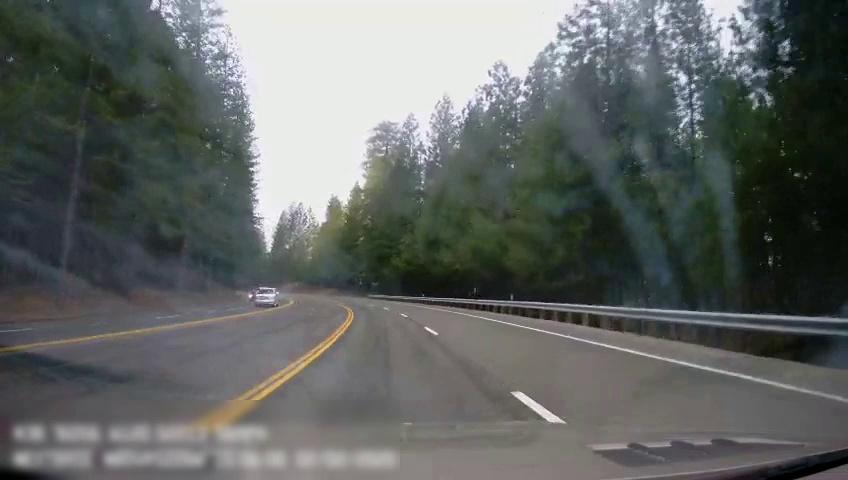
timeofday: Day
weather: Cloudy
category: Drivable Space
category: Vehicles | SUV
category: Lanes | Opposite Lane
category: Lanes | Opposite Lane
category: Lanes | Alternate Lane
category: Lanes | Opposite Lane
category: Lanes | Current Lane
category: Lanes | Current Lane